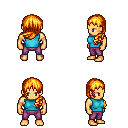
a pixel art fantasy rpg character, male body template, human, tanned skin, teal sleeveless shirt, magenta pants, light blonde left-swept hairstyle, four views (front, back, left, right), 2x2 character sprite sheet, small pixel art, hard edges, no anti-aliasing